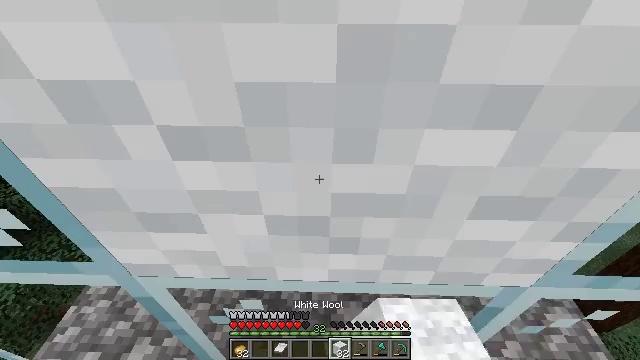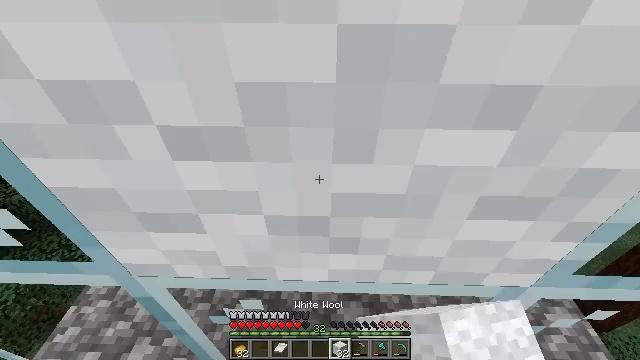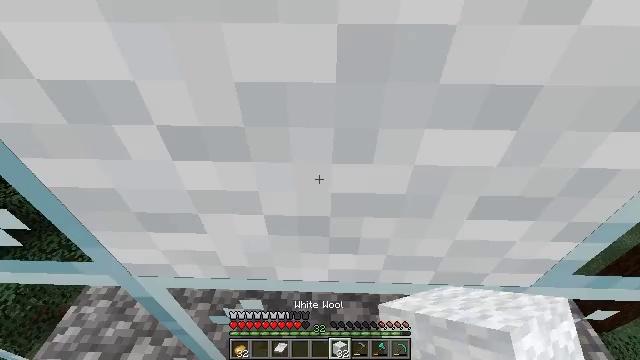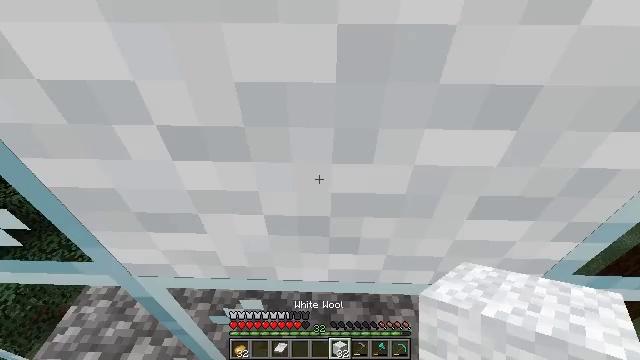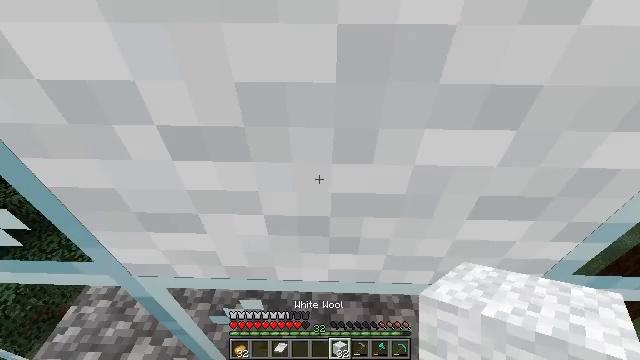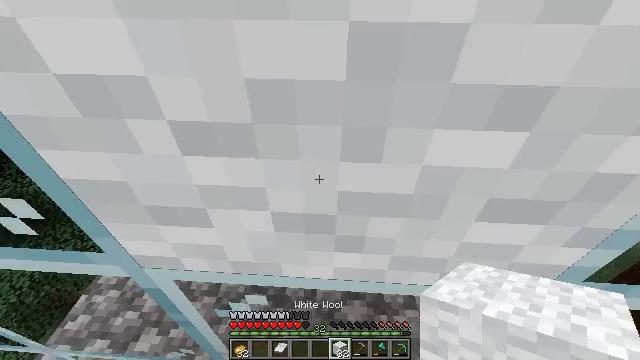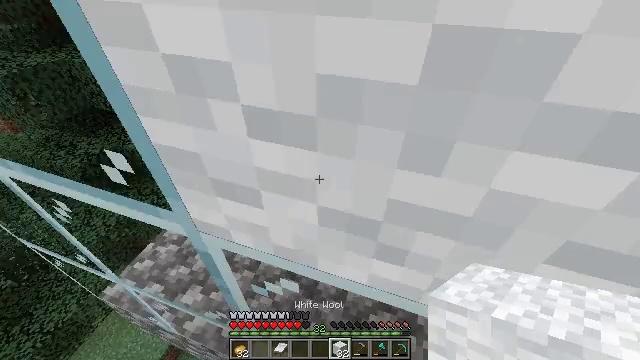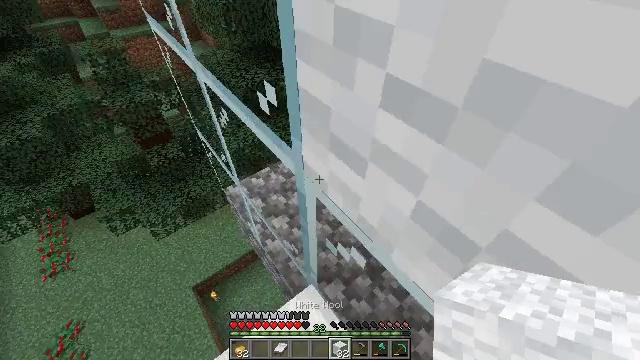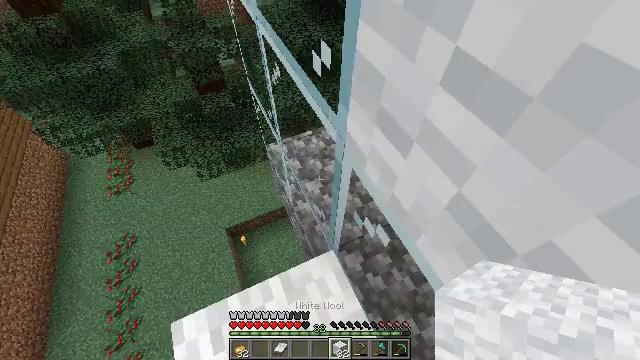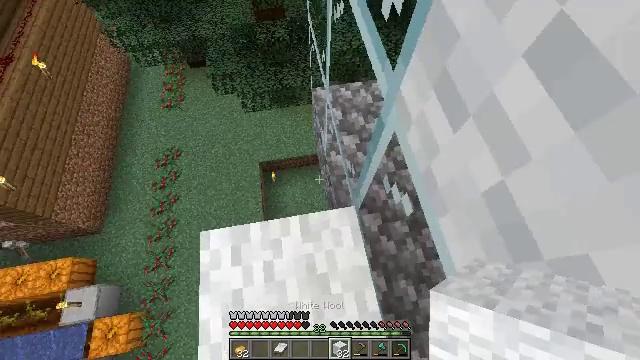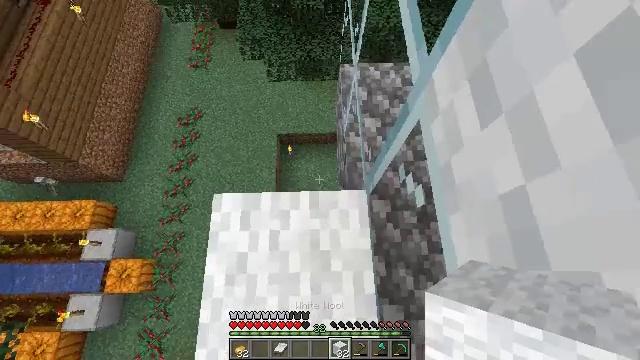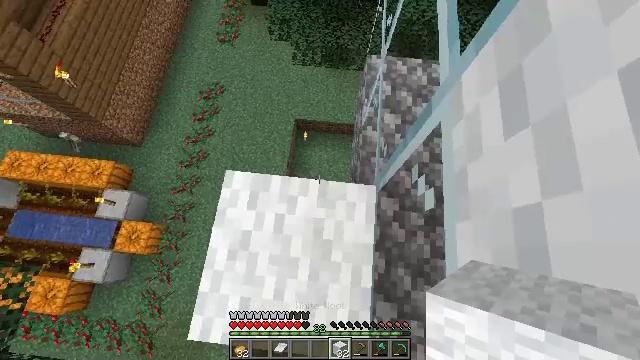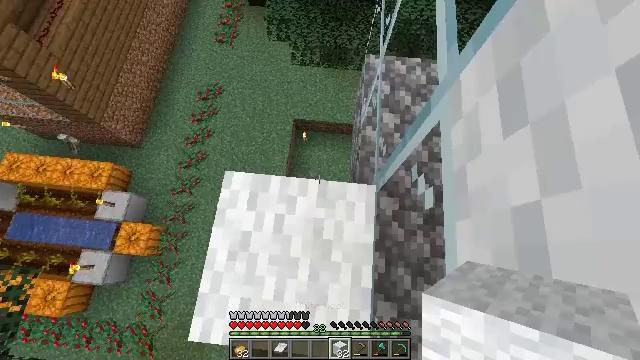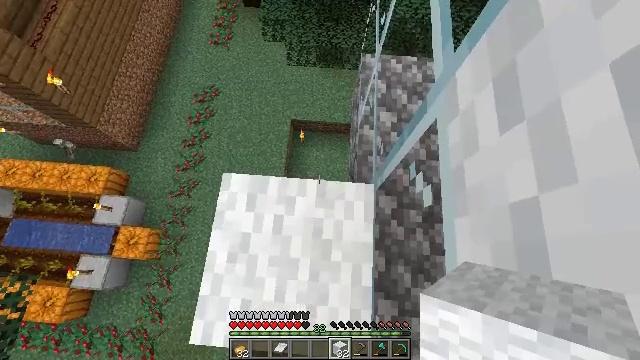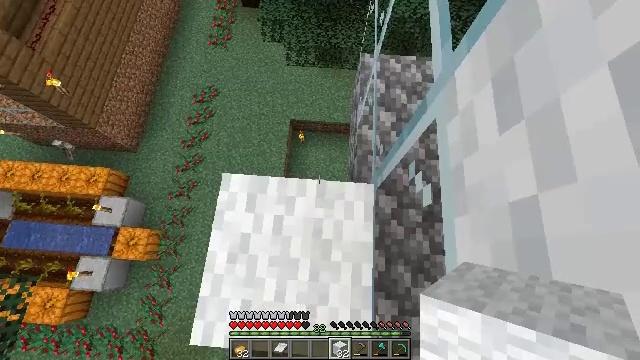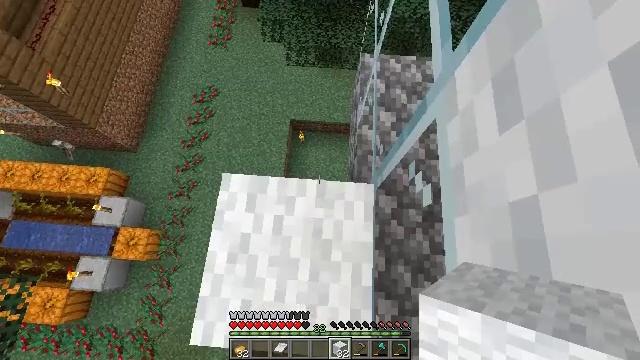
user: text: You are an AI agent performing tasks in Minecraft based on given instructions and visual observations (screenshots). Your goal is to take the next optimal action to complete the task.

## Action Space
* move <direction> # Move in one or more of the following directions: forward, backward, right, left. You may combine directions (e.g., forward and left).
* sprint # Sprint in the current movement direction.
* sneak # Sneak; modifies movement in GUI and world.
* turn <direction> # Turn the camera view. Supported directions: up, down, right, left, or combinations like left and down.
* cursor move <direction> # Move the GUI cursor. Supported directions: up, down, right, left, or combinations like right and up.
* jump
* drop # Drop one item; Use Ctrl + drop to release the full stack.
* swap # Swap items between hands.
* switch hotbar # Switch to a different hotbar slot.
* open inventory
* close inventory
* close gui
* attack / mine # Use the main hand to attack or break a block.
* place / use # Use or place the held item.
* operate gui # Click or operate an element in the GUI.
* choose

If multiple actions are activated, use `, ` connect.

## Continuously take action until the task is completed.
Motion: motion action
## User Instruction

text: Mine the white wool block.
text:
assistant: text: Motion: no_op
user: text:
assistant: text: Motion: no_op
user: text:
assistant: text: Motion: no_op
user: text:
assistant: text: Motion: no_op
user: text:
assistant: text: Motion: turn left
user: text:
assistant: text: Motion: turn left
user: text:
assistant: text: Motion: turn left and down
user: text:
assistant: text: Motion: turn left and down
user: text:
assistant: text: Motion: turn left and down
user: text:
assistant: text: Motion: turn left and down
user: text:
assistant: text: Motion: turn left and down
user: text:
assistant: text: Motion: no_op
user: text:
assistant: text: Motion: turn right
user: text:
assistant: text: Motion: no_op
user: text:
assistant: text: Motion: no_op
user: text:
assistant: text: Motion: no_op
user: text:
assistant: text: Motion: no_op
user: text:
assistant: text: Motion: turn left and down
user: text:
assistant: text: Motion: turn left and down
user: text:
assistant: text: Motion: no_op
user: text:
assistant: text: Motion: no_op
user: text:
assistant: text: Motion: no_op
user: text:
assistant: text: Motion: no_op
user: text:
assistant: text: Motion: no_op
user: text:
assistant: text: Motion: no_op
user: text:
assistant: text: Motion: turn left
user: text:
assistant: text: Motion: turn left
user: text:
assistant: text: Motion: turn left
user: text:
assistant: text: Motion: turn left
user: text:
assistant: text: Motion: no_op